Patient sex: M
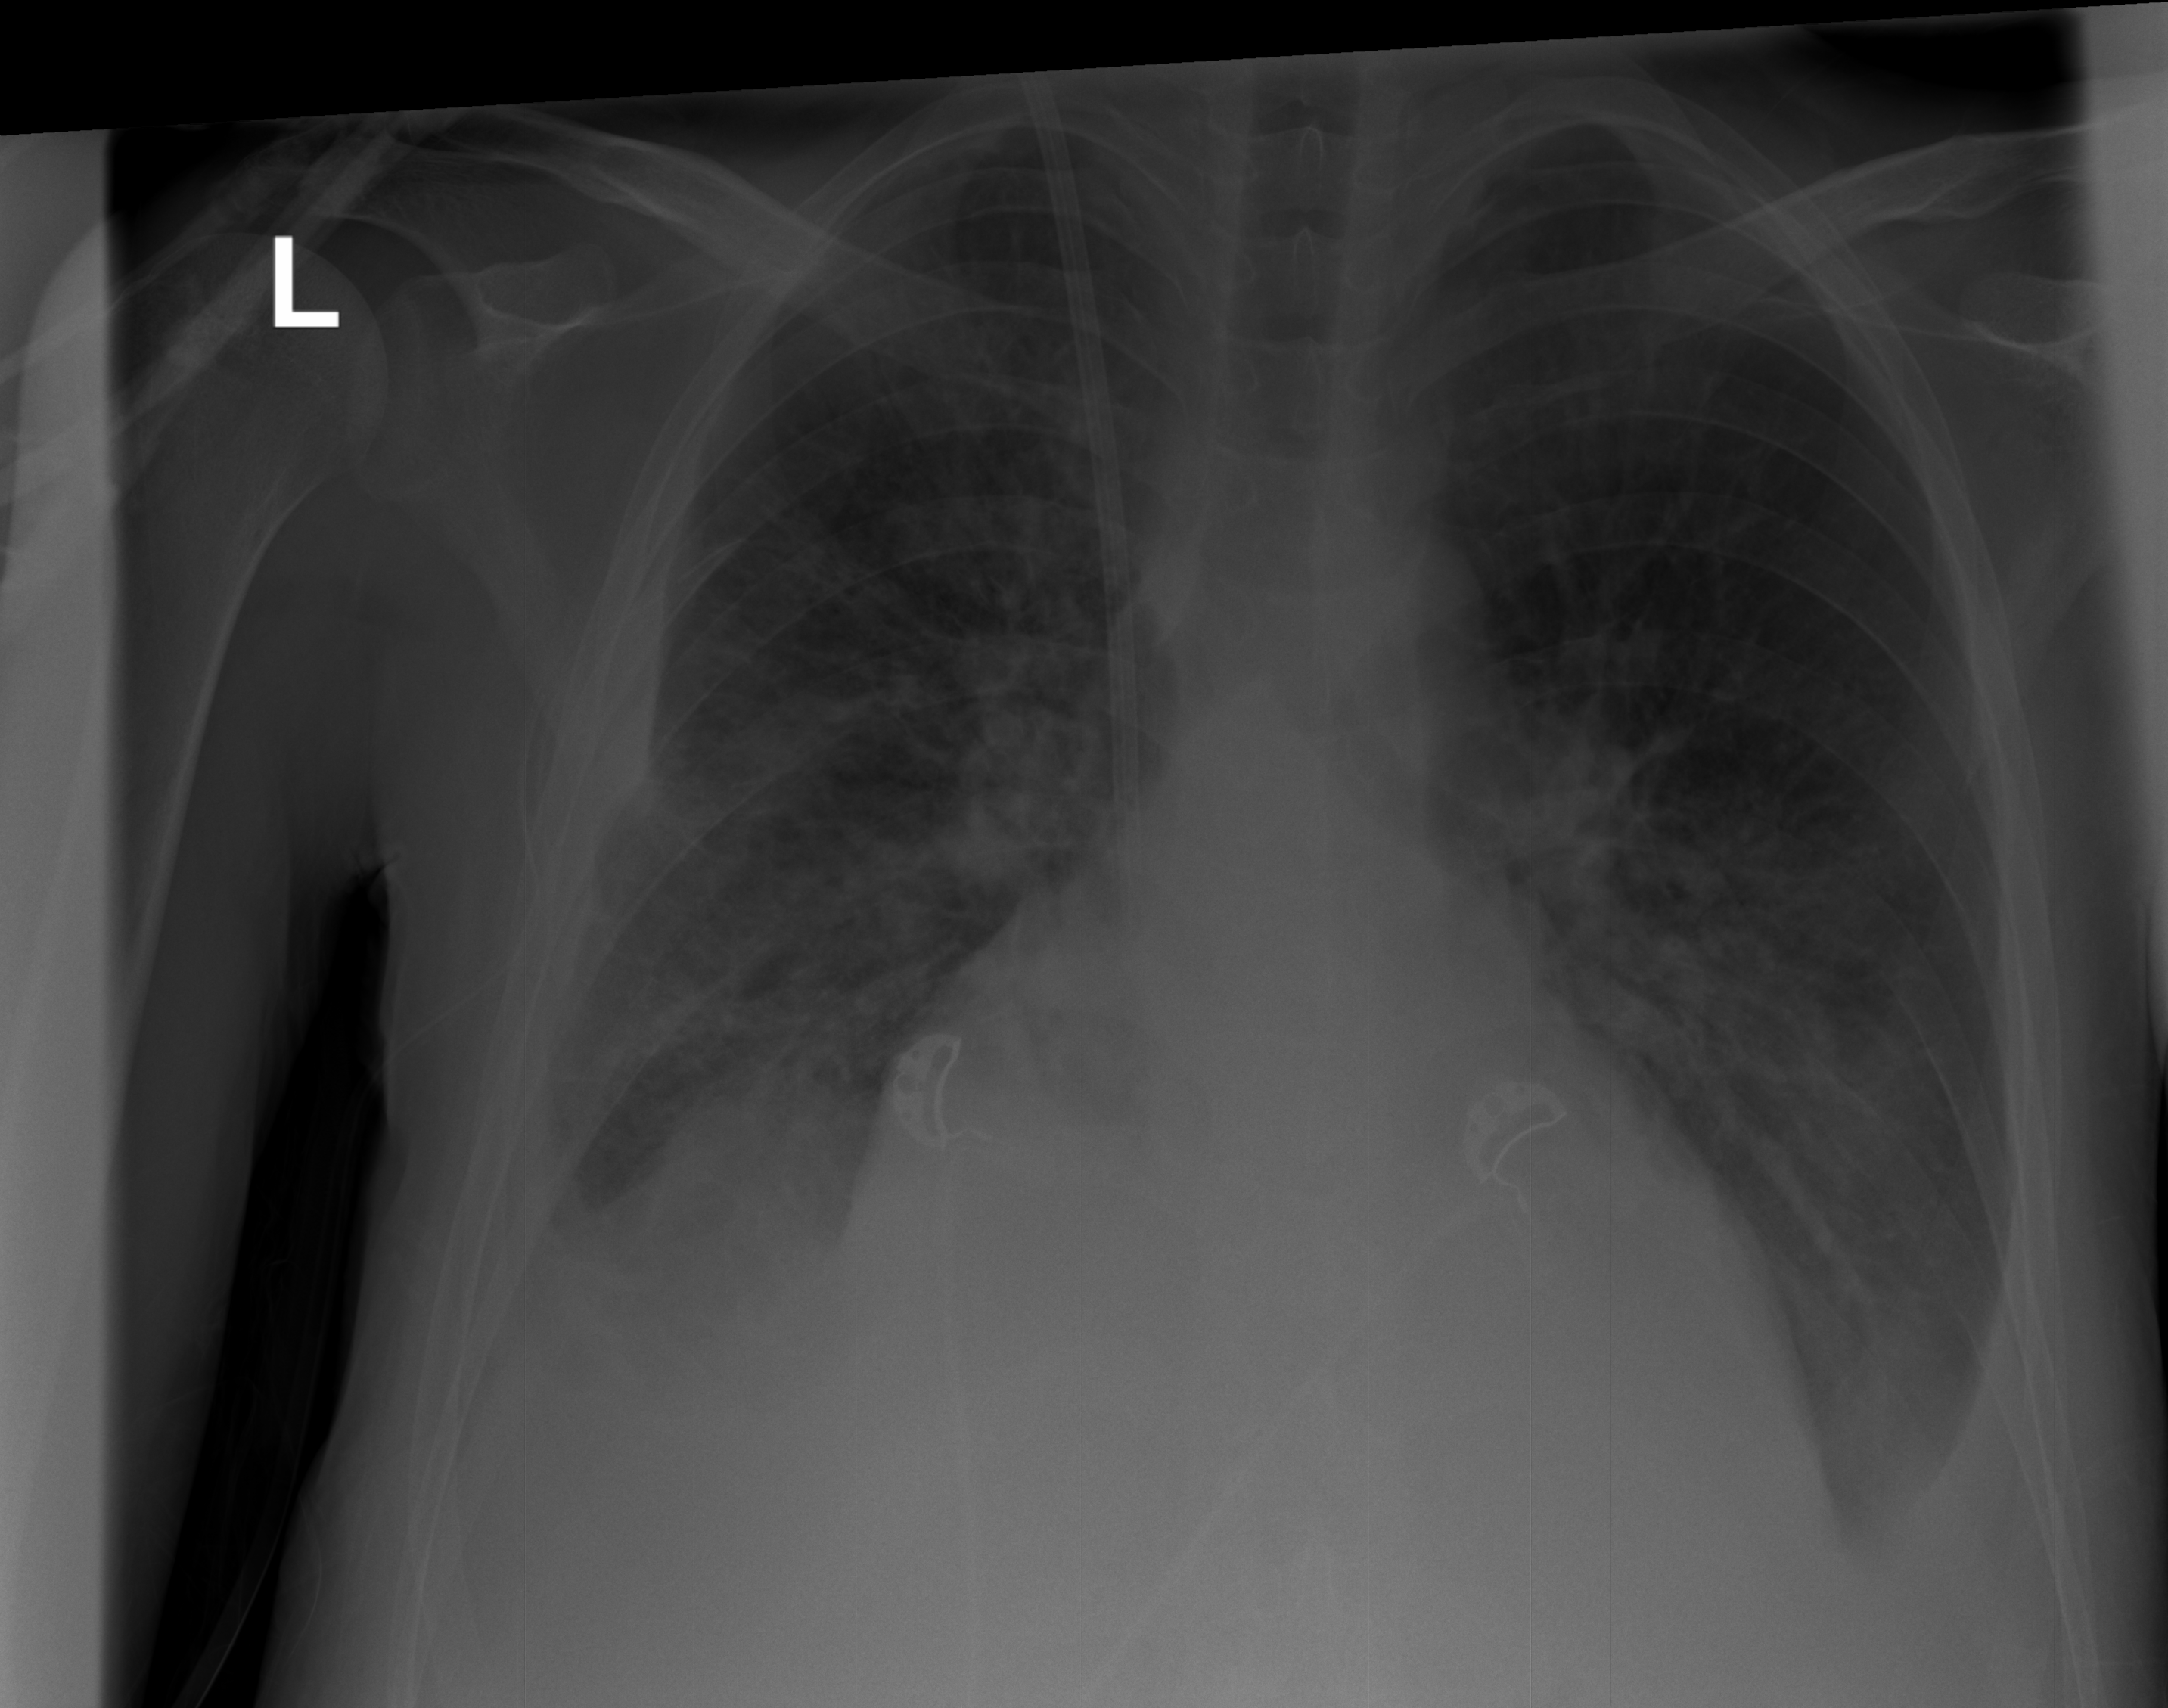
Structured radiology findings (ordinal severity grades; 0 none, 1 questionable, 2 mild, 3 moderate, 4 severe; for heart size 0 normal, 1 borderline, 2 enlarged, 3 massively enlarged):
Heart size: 2
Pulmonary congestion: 3
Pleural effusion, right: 2
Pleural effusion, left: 2
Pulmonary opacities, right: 3
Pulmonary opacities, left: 2
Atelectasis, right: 2
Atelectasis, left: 2